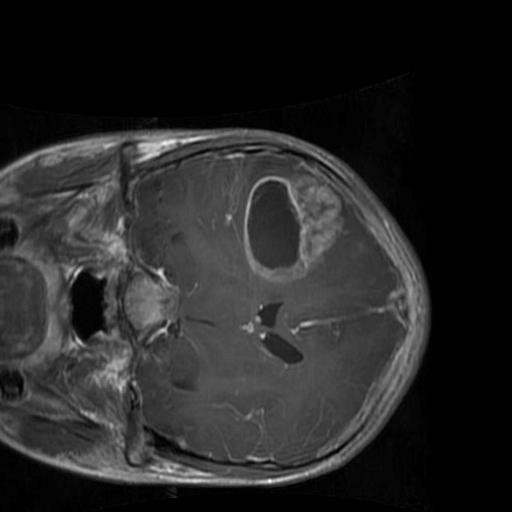
Label: brain_glioma